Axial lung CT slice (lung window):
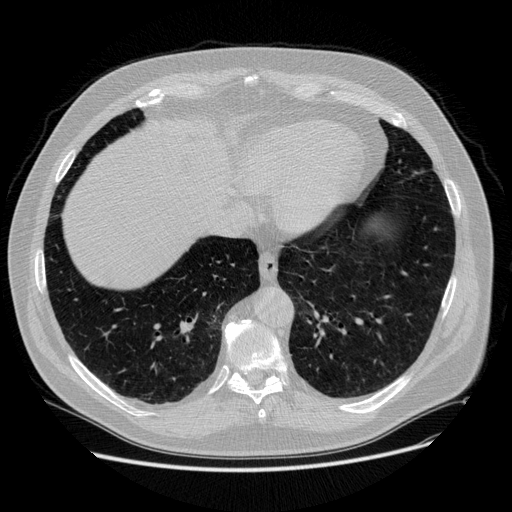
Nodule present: no